Question: I have a very freaky mistake...
I have two narrow-equals class, to extract data from sqlite Databases
I save dates as DATETIME in two SQLite databases.
My first, contains this method to load datas
'''
private void LoadData()
{
SetConnection();
sql_con.Open();
sql_cmd = sql_con.CreateCommand();
string CommandText = "select ID,Name,Solde,Last_Update from Comptes";
sql_cmd.CommandText = CommandText;
SQLiteDataReader reader = sql_cmd.ExecuteReader();
while (reader.Read())
{
Compte compte = new Compte();
compte.ID = reader.GetInt16(reader.GetOrdinal("ID"));
compte.Nom = reader.GetString(reader.GetOrdinal("Name"));
compte.Solde = reader.GetDouble(reader.GetOrdinal("Solde"));
string to = reader.GetString(reader.GetOrdinal("Last_Update"));
DateTime dt=DateTime.ParseExact(reader.GetString(reader.GetOrdinal("Last_Update")),"yyyy-MM-dd hh:mm:ss",CultureInfo.InvariantCulture);
compte.Last_Update = dt;
this.Comptes.Add(compte);
}
sql_con.Close();
}
'''
The second one:
'''
private void ExecuteQuery(string txtQuery)
{
SetConnection();
sql_con.Open();
sql_cmd = sql_con.CreateCommand();
sql_cmd.CommandText = txtQuery;
sql_cmd.ExecuteNonQuery();
sql_con.Close();
}
private void LoadData()
{
SetConnection();
sql_con.Open();
sql_cmd = sql_con.CreateCommand();
string CommandText = "SELECT ID,Montant,ID_Emetteur,ID_Recepteur,Description,Date FROM Mouvements";
sql_cmd.CommandText = CommandText;
SQLiteDataReader reader = sql_cmd.ExecuteReader();
while (reader.Read())
{
Mouvement mouvement = new Mouvement();
mouvement.ID = reader.GetInt16(reader.GetOrdinal("ID"));
mouvement.Montant=reader.GetDouble(reader.GetOrdinal("Montant"));
mouvement.ID_Emetteur=reader.GetInt32(reader.GetOrdinal("ID_Emetteur"));
mouvement.ID_Recepteur=reader.GetInt32(reader.GetOrdinal("ID_Recepteur"));
mouvement.Description=reader.GetString(reader.GetOrdinal("Description"));
String out_date = reader.GetString(reader.GetOrdinal("Date"));
try
{
DateTime dt = DateTime.ParseExact(out_date, "yyyy-MM-dd hh:mm:ss", CultureInfo.InvariantCulture);
}
catch (Exception ex) { }
this.Mouvements.Add(mouvement);
}
sql_con.Close();
}
'''
The first method works, but the second gives me an exception near the try catch.
Format are exactly the same.

Hope someone will be able to help me !
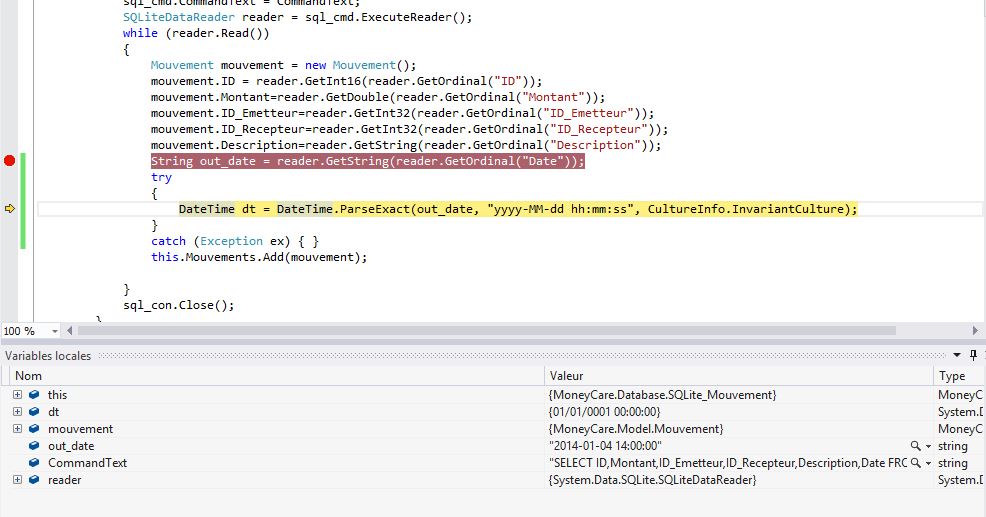
Answer: If you want to use 24-hour time you need to use HH in your format string. hh is for 12-hour time and the supplied time is > 12, so an exception is thrown. This will work.
'''
DateTime dt = DateTime.ParseExact(out_date, "yyyy-MM-dd HH:mm:ss", CultureInfo.InvariantCulture);
'''